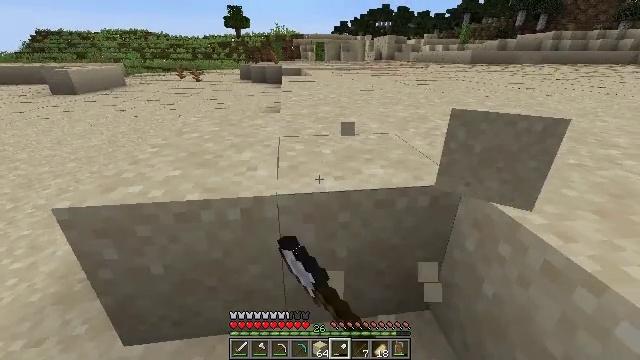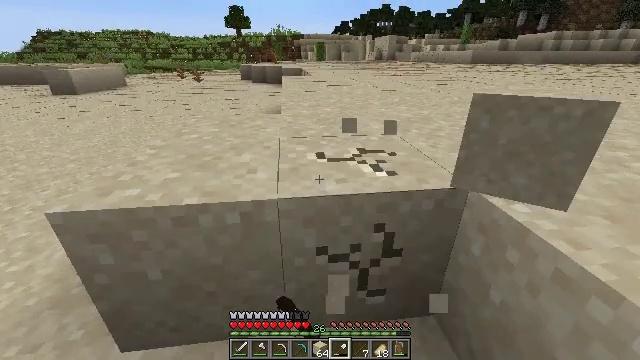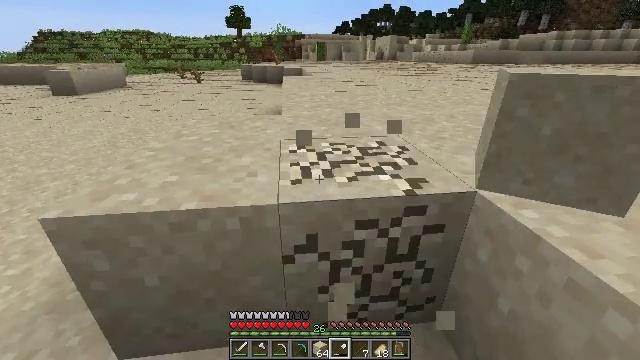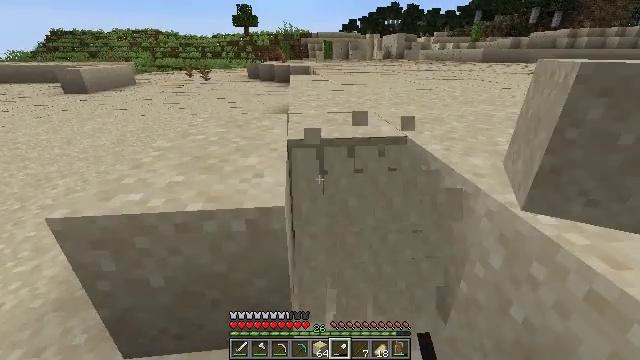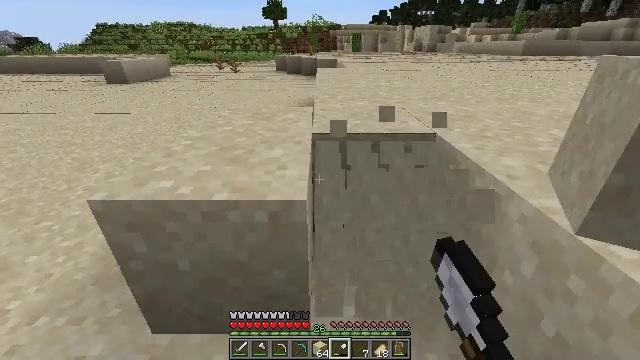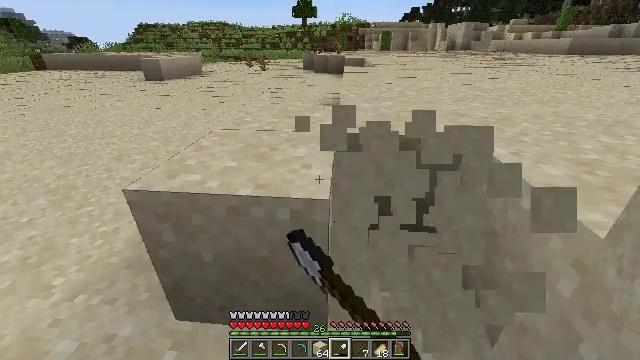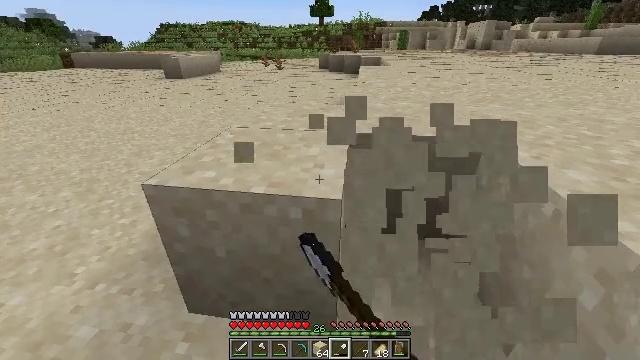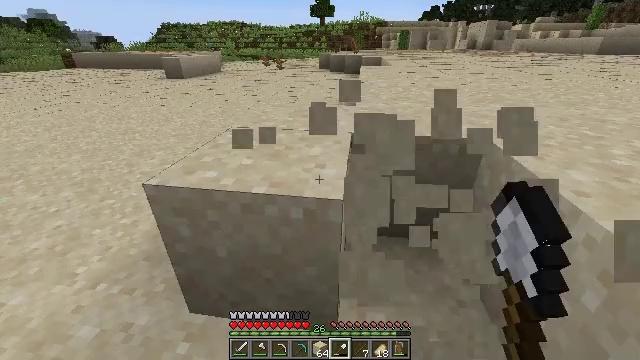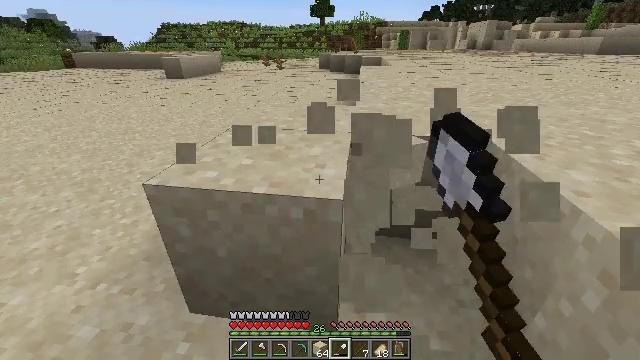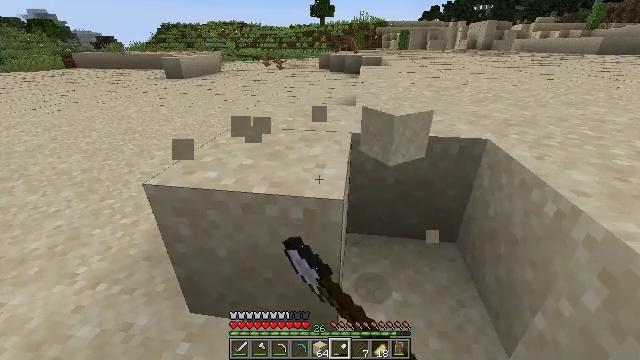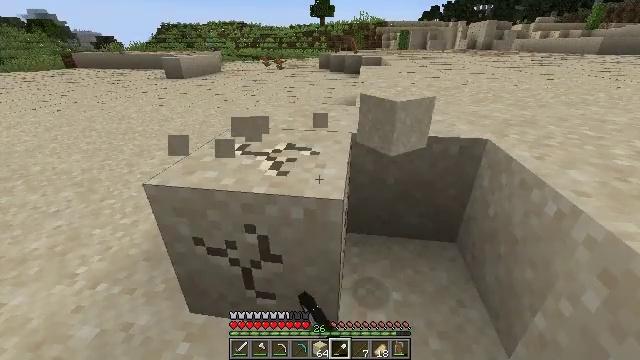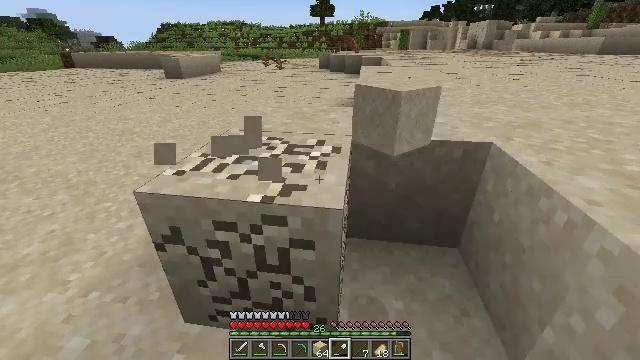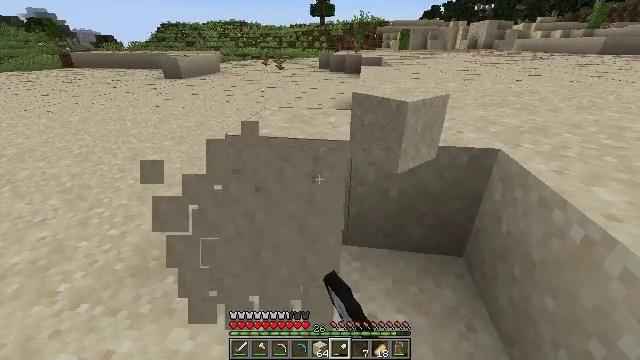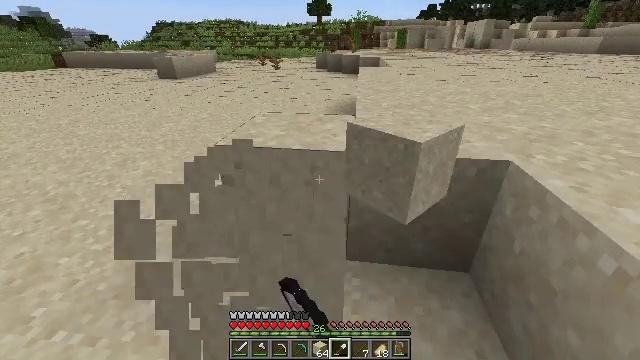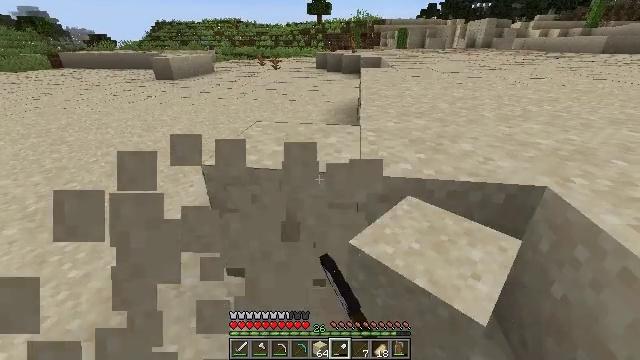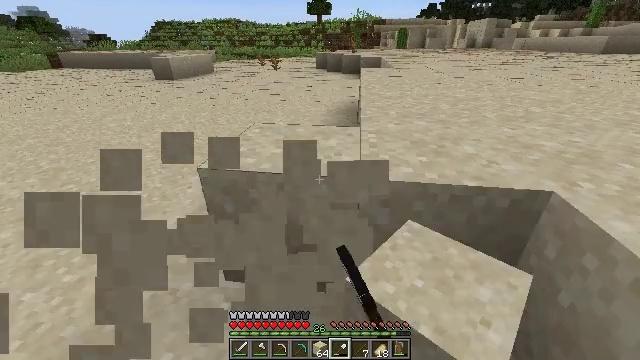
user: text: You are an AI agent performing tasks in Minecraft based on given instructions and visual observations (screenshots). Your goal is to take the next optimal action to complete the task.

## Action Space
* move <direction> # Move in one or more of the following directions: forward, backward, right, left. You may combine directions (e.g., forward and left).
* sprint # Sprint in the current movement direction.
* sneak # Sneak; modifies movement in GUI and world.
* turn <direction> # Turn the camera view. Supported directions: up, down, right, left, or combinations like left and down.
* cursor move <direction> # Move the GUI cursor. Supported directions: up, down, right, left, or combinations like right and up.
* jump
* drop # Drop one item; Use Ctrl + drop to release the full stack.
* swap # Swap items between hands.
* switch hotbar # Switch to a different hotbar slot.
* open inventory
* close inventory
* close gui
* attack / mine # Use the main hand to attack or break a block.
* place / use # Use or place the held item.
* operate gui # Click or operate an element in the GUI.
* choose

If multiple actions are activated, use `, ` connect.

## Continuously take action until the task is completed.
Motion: motion action
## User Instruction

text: Gather sand from the desert.
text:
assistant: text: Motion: attack / mine
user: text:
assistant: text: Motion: attack / mine
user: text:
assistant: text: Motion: turn left, attack / mine
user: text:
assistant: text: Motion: turn left and down, attack / mine
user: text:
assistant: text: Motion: turn left, attack / mine
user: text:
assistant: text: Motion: turn left, attack / mine
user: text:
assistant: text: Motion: attack / mine
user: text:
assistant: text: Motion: attack / mine
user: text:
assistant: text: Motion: attack / mine
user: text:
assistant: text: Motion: attack / mine
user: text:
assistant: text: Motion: move forward, attack / mine
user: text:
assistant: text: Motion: move forward, attack / mine
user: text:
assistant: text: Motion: move forward, attack / mine
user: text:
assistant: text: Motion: move forward, attack / mine
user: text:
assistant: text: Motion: attack / mine
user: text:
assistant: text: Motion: attack / mine
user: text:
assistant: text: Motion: attack / mine
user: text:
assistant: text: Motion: attack / mine
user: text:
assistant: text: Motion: attack / mine
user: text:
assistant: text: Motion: attack / mine
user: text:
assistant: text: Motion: attack / mine
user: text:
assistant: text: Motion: attack / mine
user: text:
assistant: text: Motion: attack / mine
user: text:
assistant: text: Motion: turn right, attack / mine
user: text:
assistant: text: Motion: turn right, attack / mine
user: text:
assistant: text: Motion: turn right, attack / mine
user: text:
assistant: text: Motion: turn right, attack / mine
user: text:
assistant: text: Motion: turn right, attack / mine
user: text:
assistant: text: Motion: attack / mine
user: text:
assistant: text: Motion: attack / mine